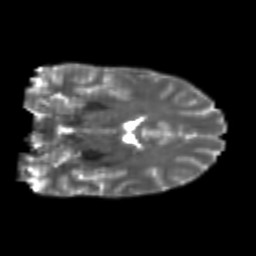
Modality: T2w
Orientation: coronal
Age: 21
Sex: male
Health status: healthy
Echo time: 0.074 s